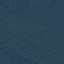
Land use / land cover class: Forest